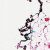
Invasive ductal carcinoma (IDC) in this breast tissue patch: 0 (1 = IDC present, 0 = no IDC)